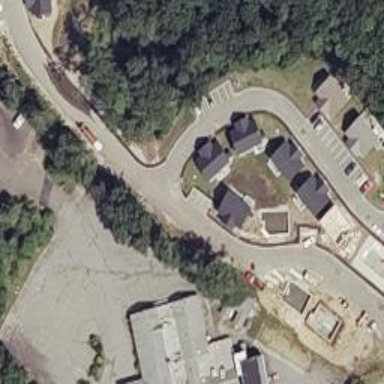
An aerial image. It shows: Image showing building with apartments.